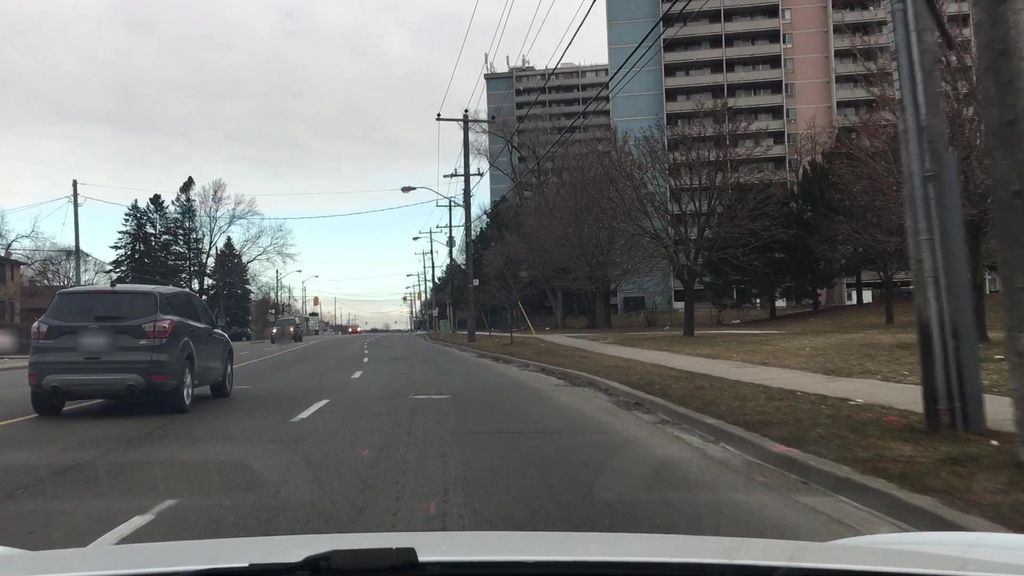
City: toronto